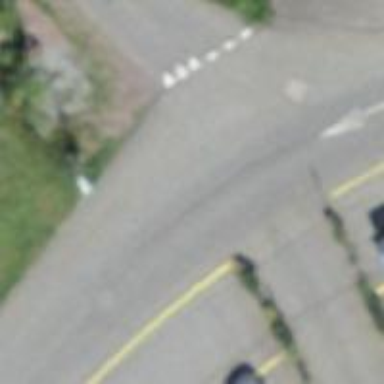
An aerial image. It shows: Secondary road with asphalt surface.